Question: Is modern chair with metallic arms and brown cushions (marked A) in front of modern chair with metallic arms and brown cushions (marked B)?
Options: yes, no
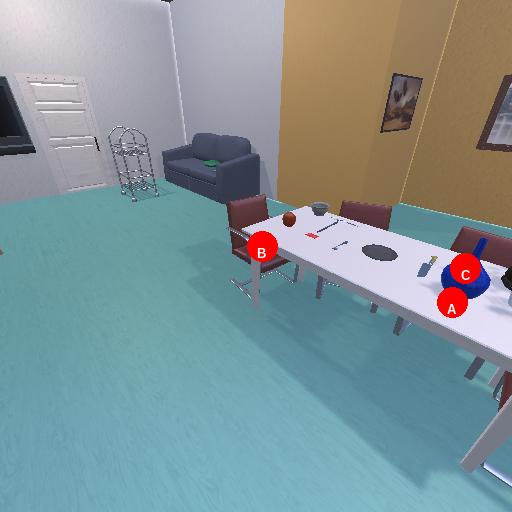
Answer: yes